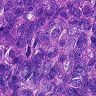
Metastatic tissue present: yes